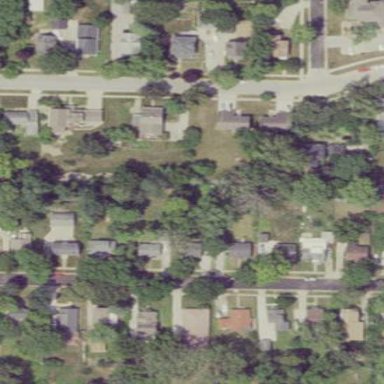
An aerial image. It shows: Single-family residential area.